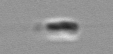
Label: flagellate_morphotype3